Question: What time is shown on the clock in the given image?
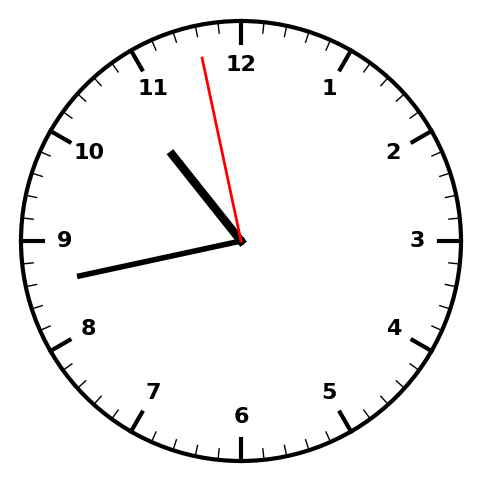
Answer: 10:42:58